Question: How to Handle below IE Popup in Selenium

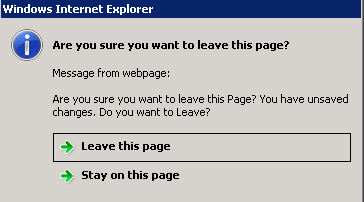
Answer: The popup with text as is the result of 'WindowEventHandlers.onbeforeunload'
---
## onbeforeunload
The <URL> its resources. At this point, the document is still visible and the event is still cancelable.
---
## Solution
There are different strategies available to handle this . However, as a solution, you can disable this dialog invoking the 'executeScript()' to set 'window.onbeforeunload' as 'function() {};' and you can use the following solution:
'''
((JavascriptExecutor)driver).executeScript("window.onbeforeunload = function() {};");
'''
> You can find a relevant discussion in <URL>